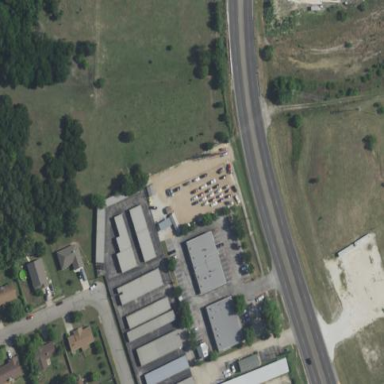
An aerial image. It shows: Car shop.